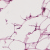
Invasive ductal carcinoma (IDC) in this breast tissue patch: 0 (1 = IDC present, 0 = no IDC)